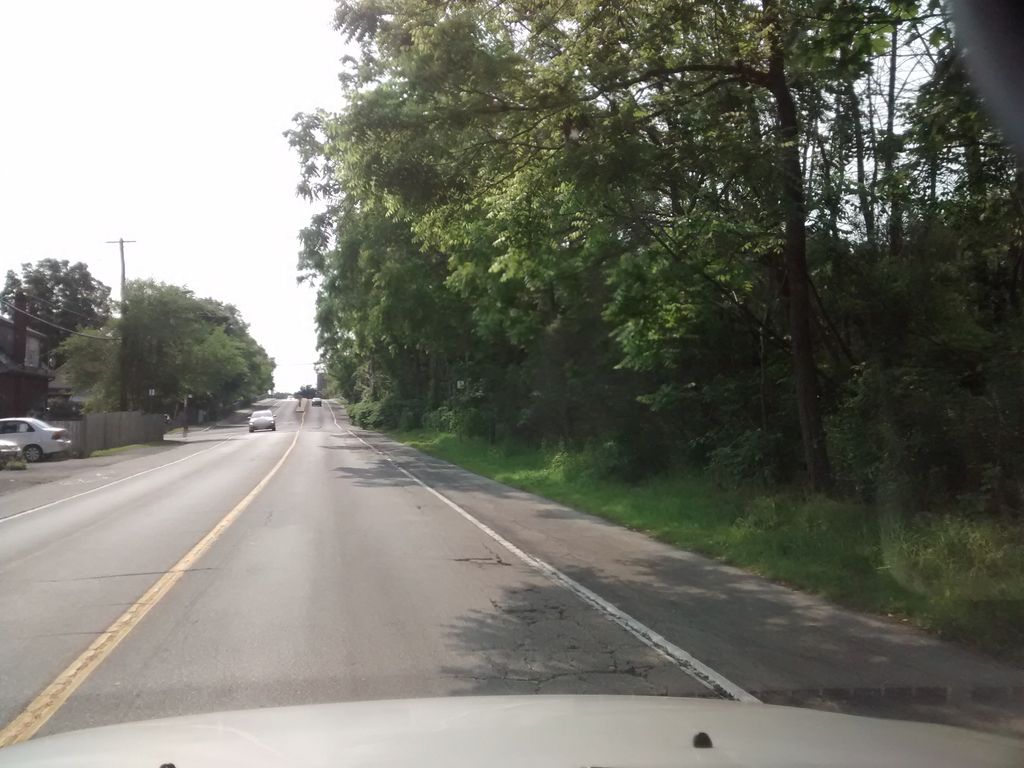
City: hamilton